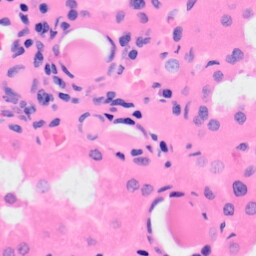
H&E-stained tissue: Kidney